Current action and preconditions to check: trajectory_clear

Your task: For each precondition in the list above, predict whether it will hold at this action.

Consider the current scene as observed from the mobile robot's camera, and analyze the predicted future states of all dynamic agents (e.g., people, animals, vehicles, or any moving entities) within the NEXT SECOND.

IMPORTANT: Only answer "very likely" if you are absolutely certain—based on strong, clear evidence—that a dynamic agent will violate the precondition in the predicted future state. Do NOT answer "very likely" for unlikely, ambiguous, or low-probability risks.

Ask yourself for each precondition: Is there a high probability, with clear and convincing evidence, that the predicted future states of any dynamic agent will interfere with the predicted future state of the currently executing action within the NEXT SECOND, causing that precondition to fail?

Assess the risk level based on these predictions. Use "likely" or "very likely" if motions create a clear risk of interference.

Use "neutral" or "improbable" if agents are nearby but their predicted paths are clearly diverging or non-conflicting.

Failure Risk Categories: "very improbable", "improbable", "neutral", "likely", "very likely"

Answer Format: Output ONLY the probability_of_failure value from these categories: "very improbable", "improbable", "neutral", "likely", "very likely"

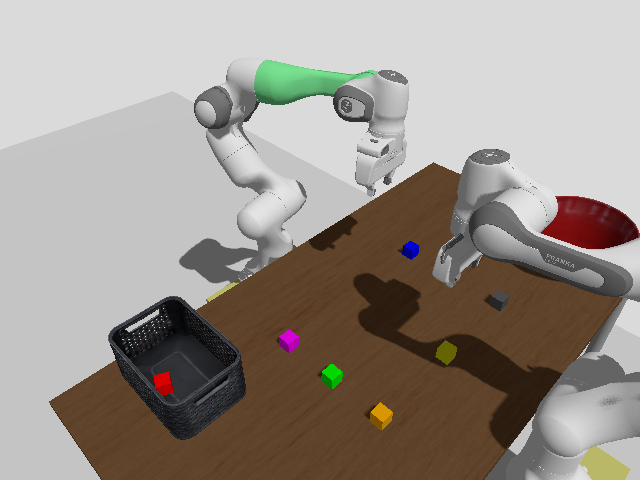

Answer: very improbable